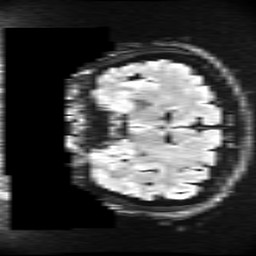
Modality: FLAIR
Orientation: coronal
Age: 33
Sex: female
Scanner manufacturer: ge
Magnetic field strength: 3 T
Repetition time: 11 s
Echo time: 0.1497 s